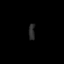
Tissue: skin
Cell type: T cells
Senescence score: 0.7146
Nuclear area (px): 95
Mean DAPI intensity: 43.347